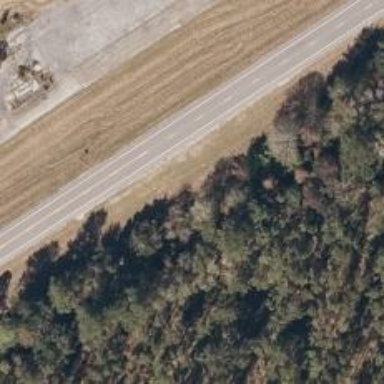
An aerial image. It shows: Rest area on the road.